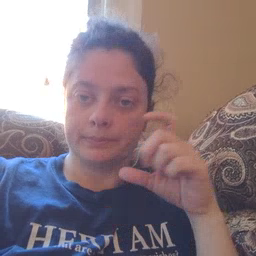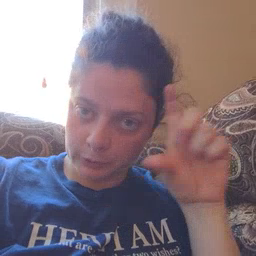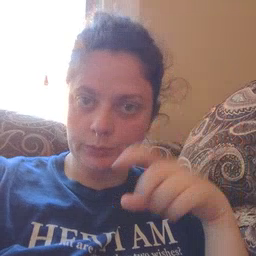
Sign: moon